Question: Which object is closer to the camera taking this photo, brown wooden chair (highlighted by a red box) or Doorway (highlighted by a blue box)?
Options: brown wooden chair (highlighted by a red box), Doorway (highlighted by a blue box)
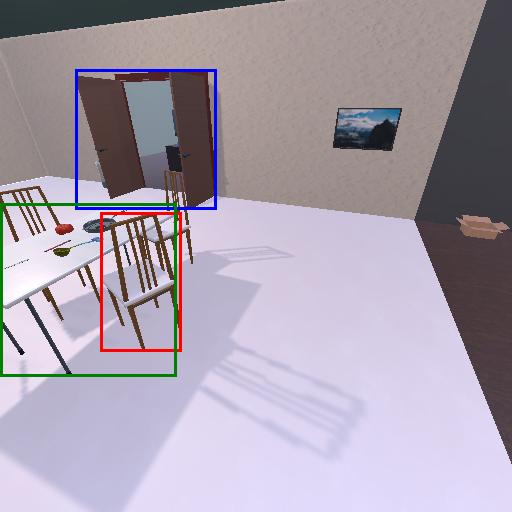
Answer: brown wooden chair (highlighted by a red box)